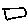
Label: square